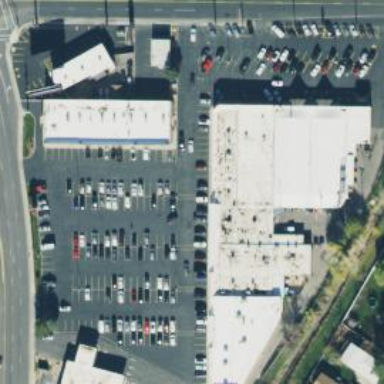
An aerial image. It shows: Parking space.